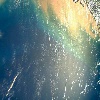
Label: water